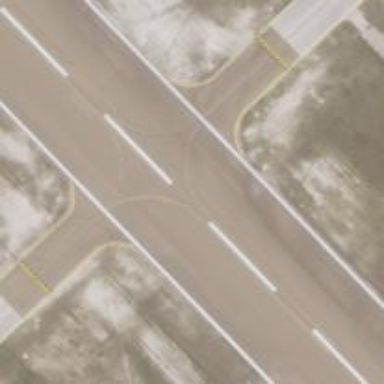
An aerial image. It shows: View of taxiway at the airport.